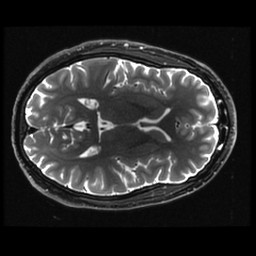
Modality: T2w
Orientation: axial
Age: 29
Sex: male
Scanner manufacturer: ge
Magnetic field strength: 3 T
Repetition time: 7 s
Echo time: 0.09794 s